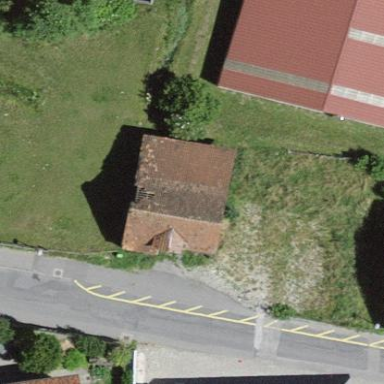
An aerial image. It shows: Rural barn.